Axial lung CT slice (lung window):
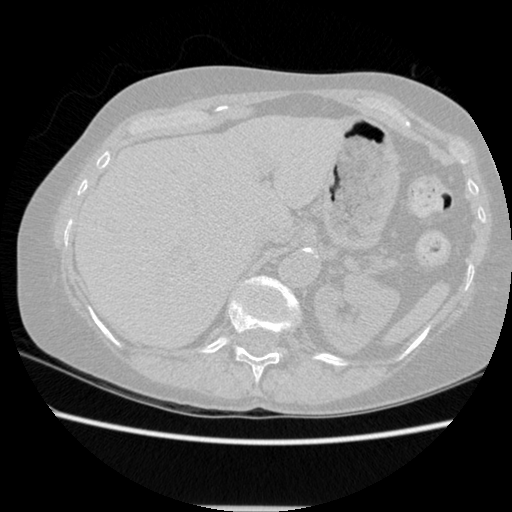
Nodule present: no